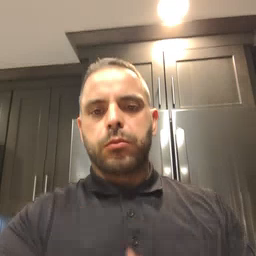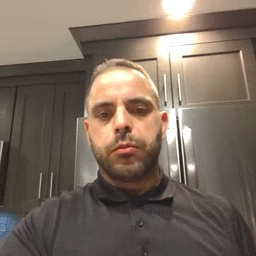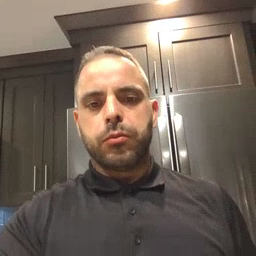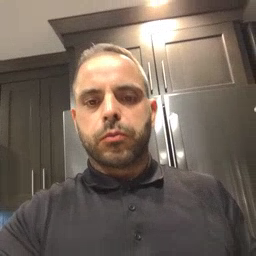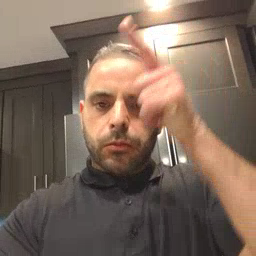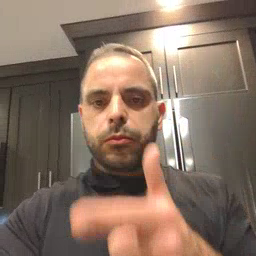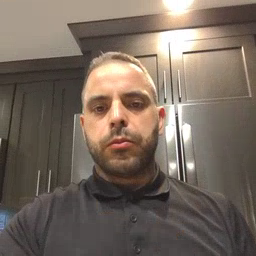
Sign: brother